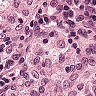
Metastatic tissue present: no